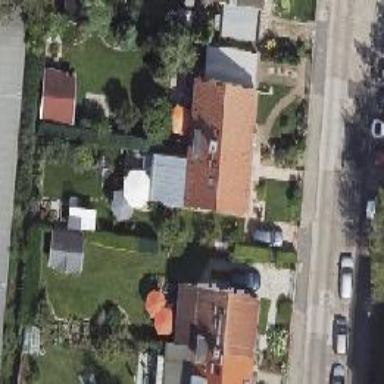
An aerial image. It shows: Semi-detached house with gabled roof.